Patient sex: M
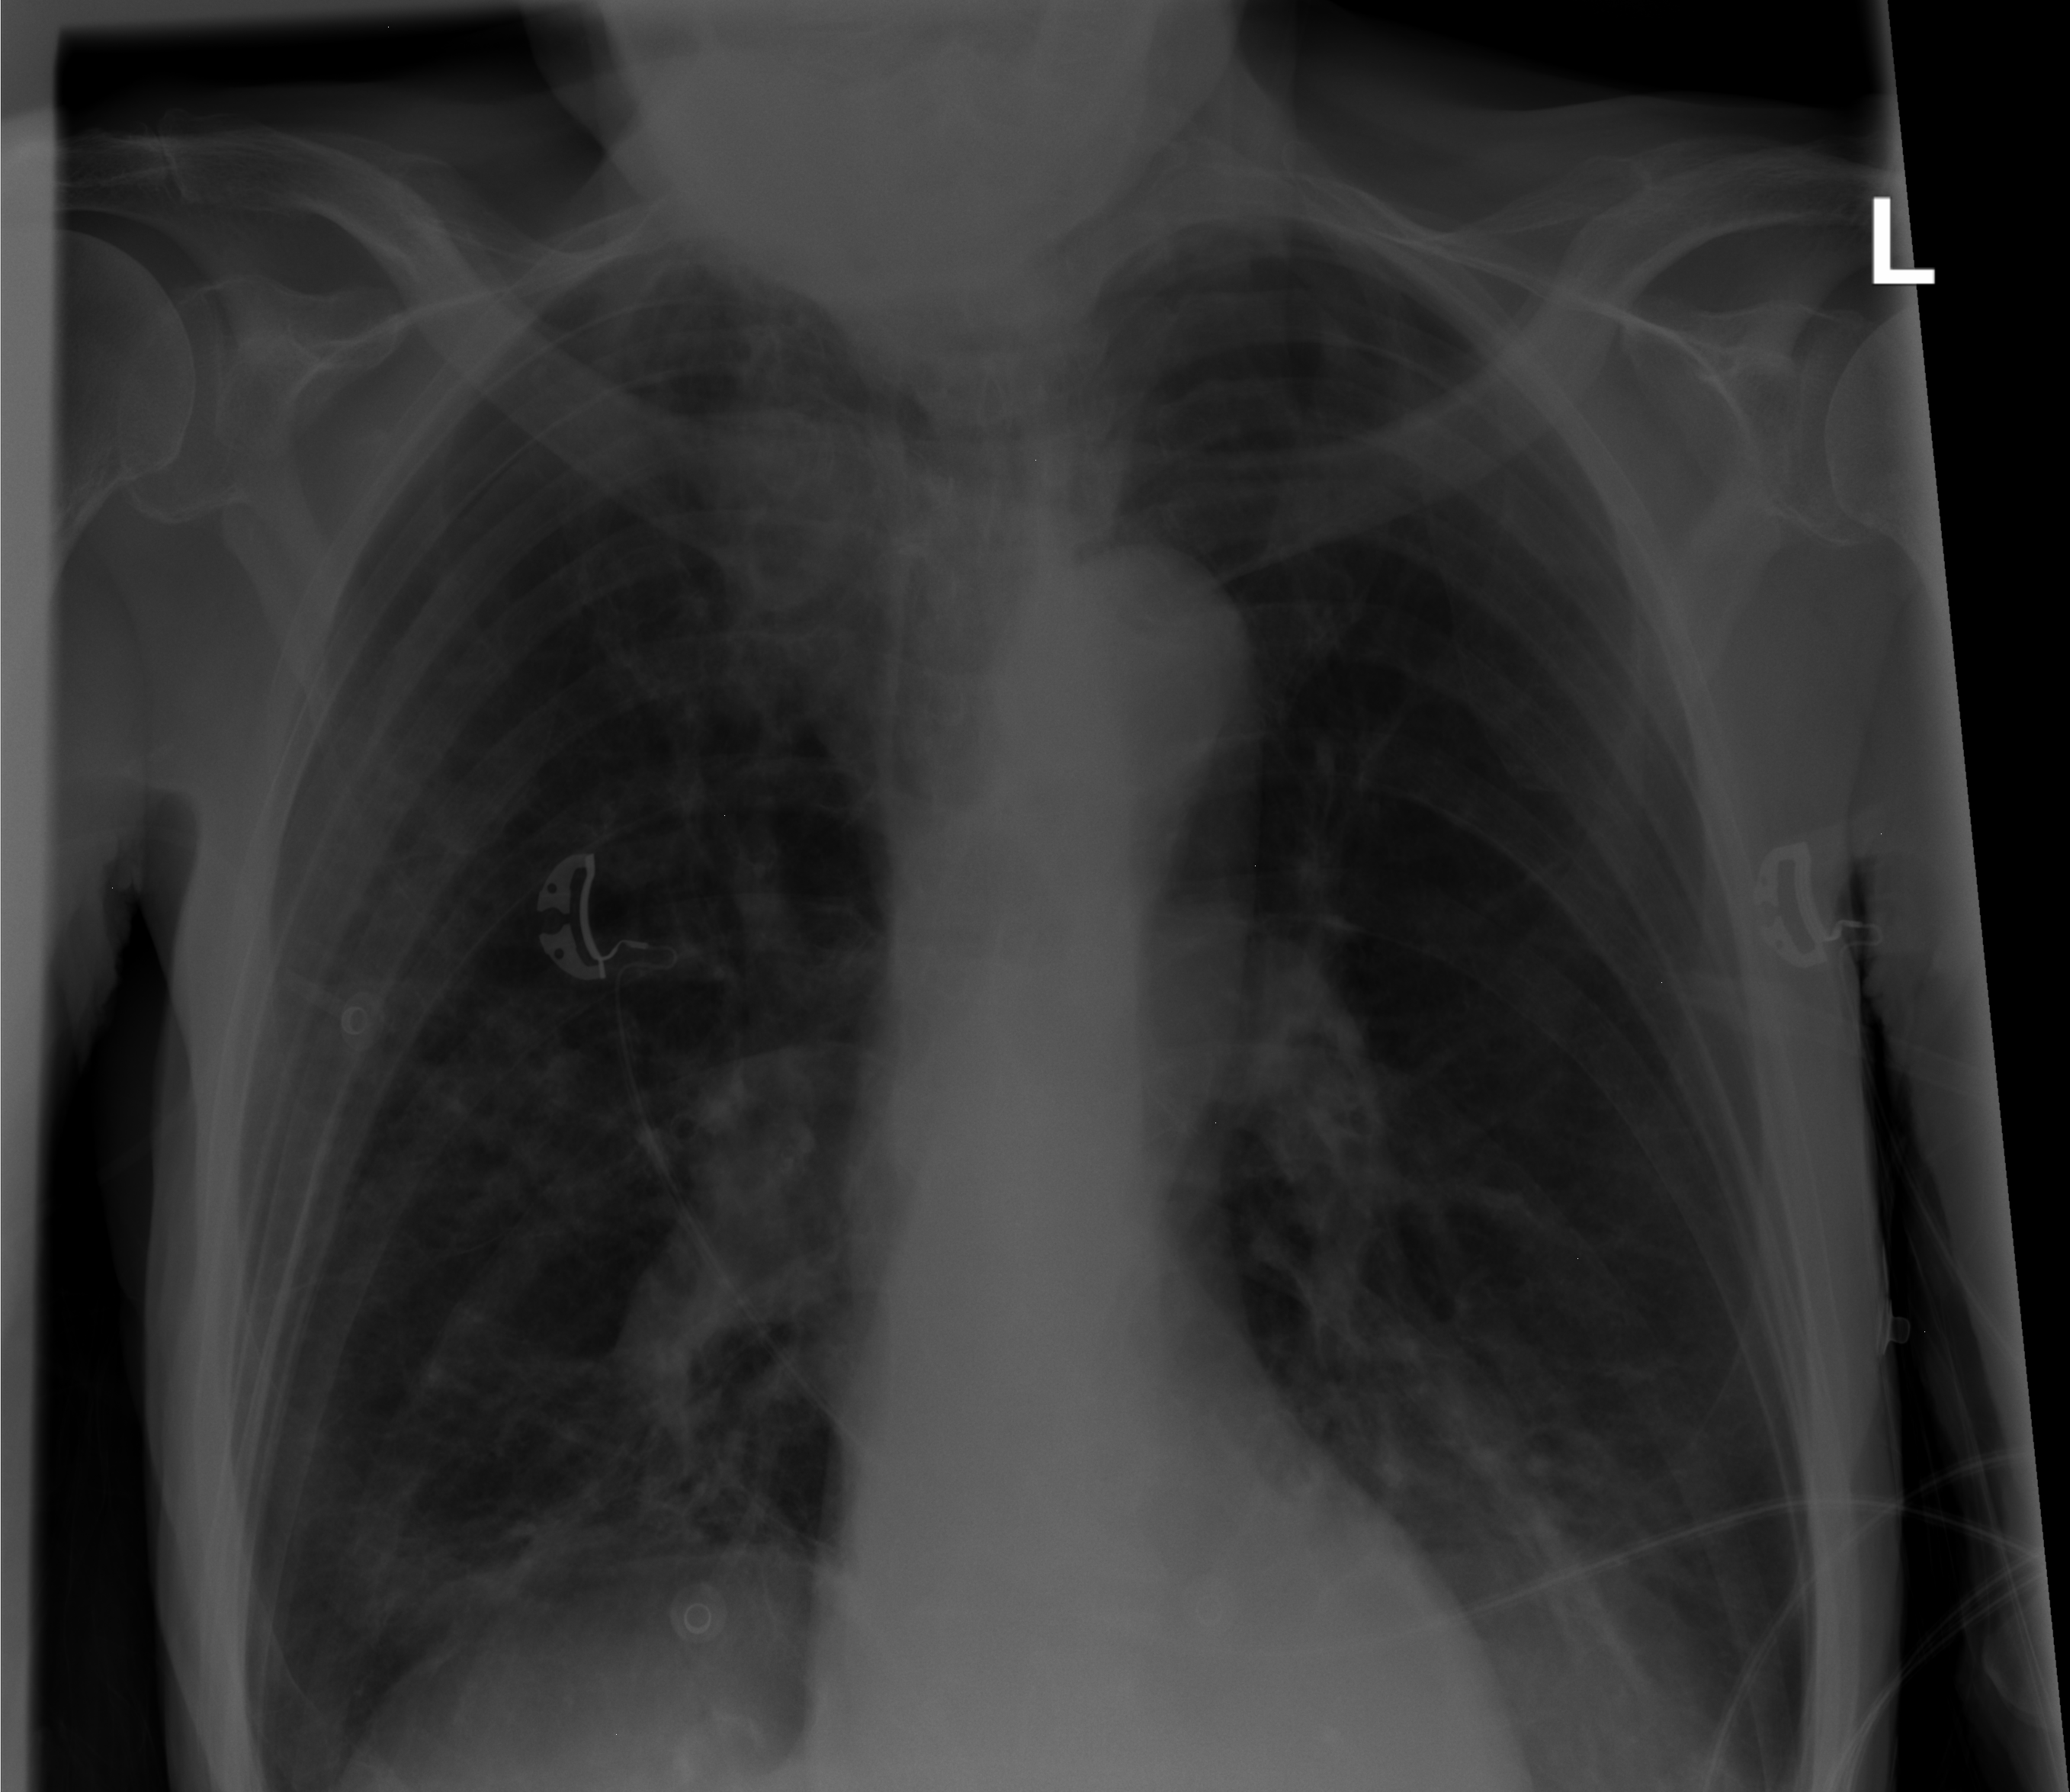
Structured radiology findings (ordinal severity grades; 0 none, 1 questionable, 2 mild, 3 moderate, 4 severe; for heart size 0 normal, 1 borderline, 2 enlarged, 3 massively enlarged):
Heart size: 0
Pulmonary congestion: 0
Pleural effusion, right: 0
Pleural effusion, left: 0
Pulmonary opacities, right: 0
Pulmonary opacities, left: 0
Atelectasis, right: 1
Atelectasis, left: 0